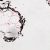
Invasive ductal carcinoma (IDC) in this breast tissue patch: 0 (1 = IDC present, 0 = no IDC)